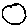
Label: circle